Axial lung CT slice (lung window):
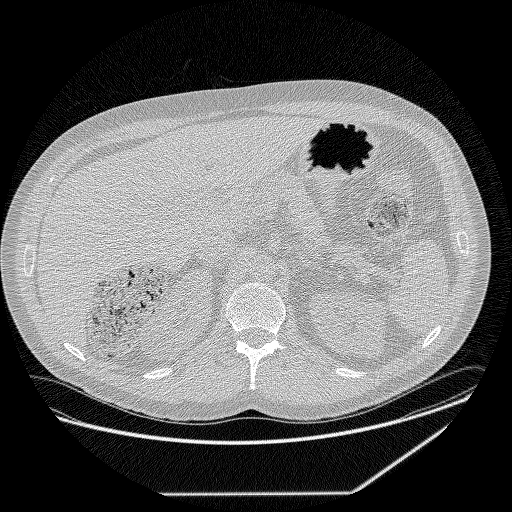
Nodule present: no